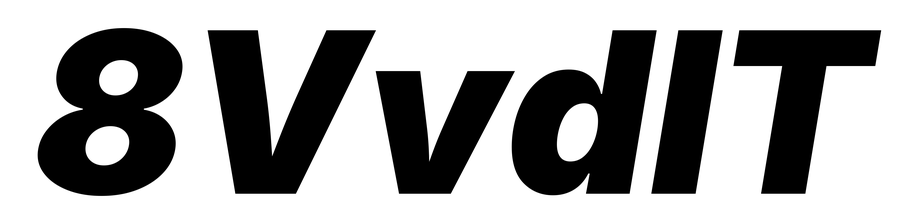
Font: Inter-Italic_Black_Italic